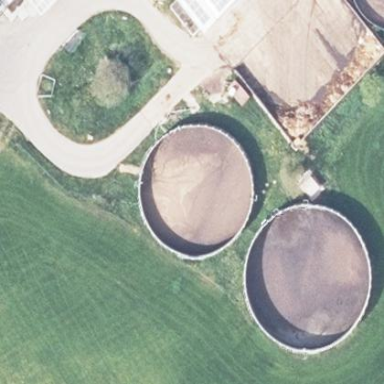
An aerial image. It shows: Farm auxiliary building with storage tank.